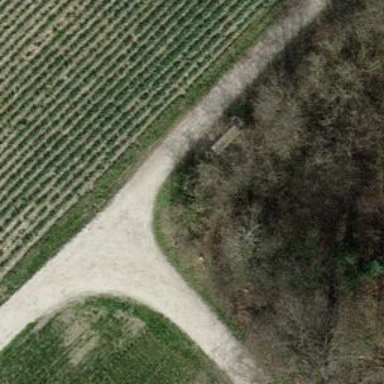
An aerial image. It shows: Brown bench.